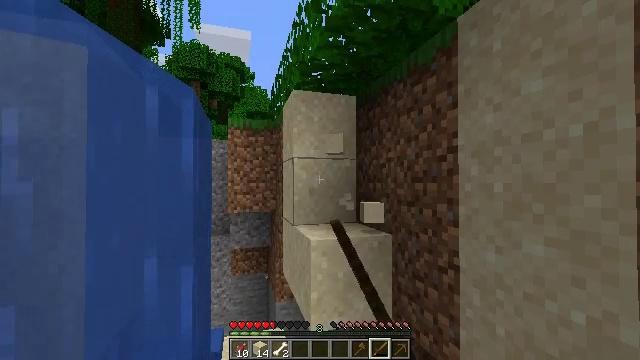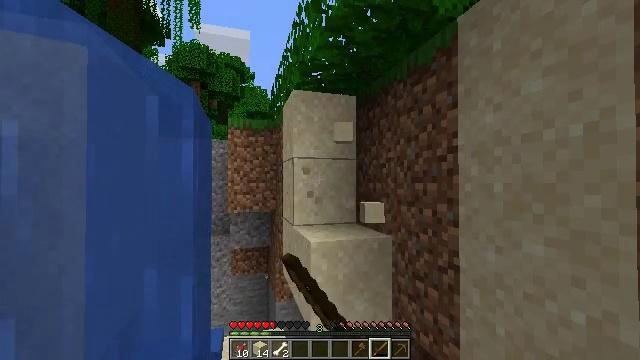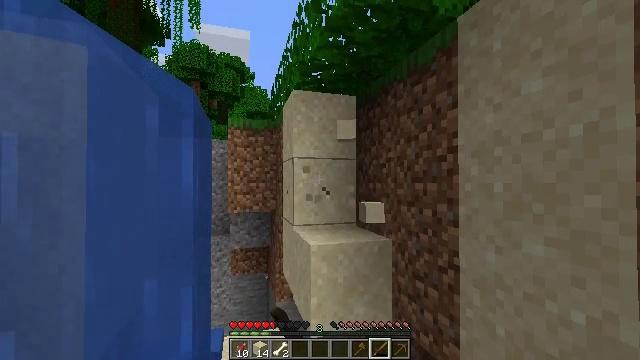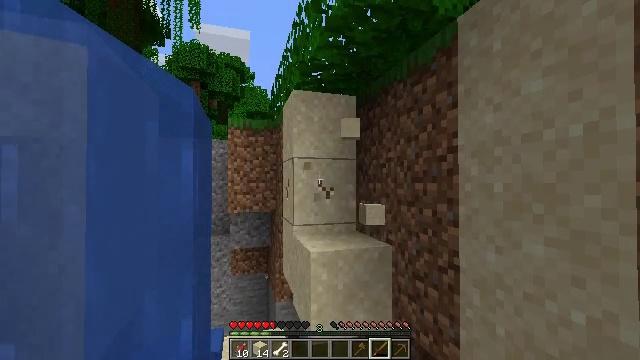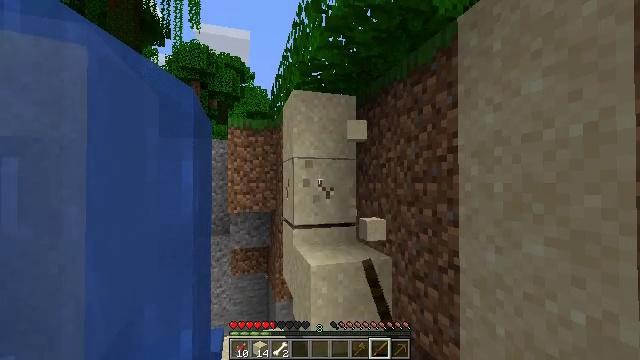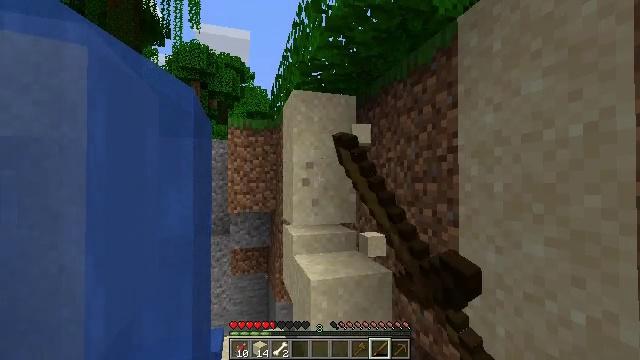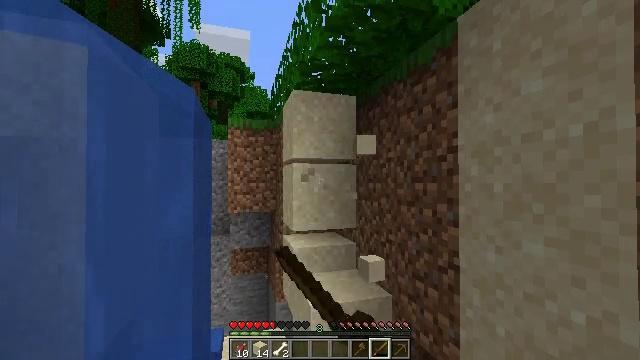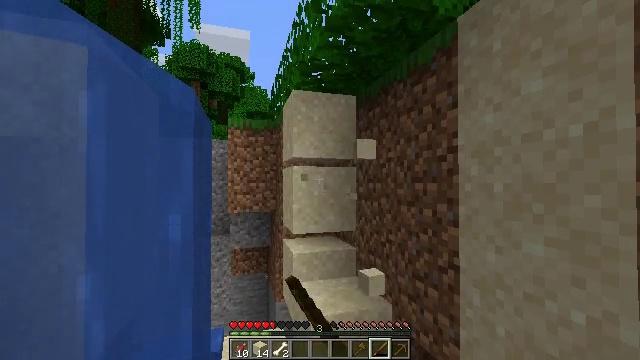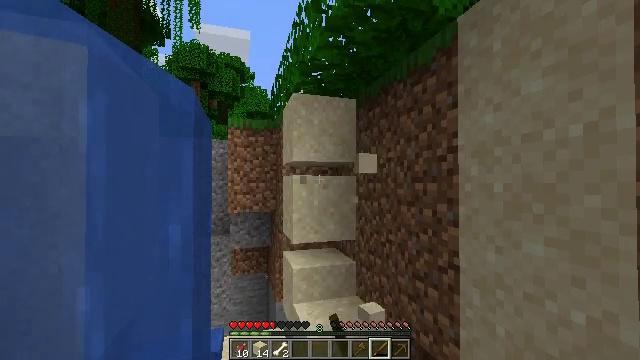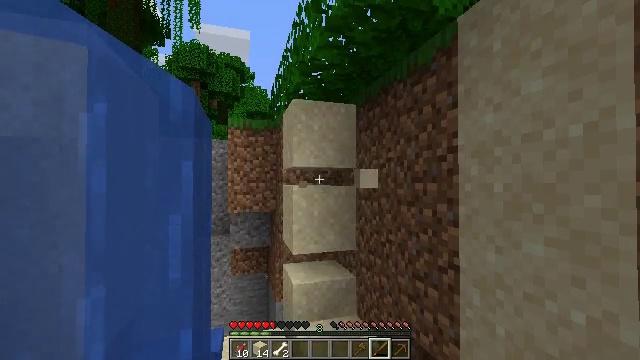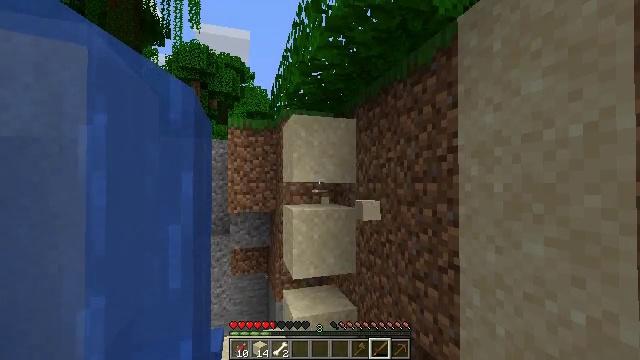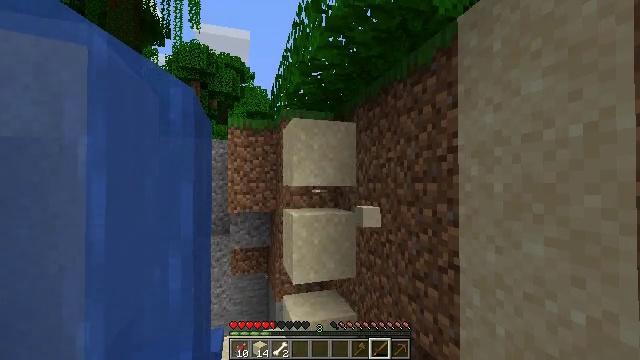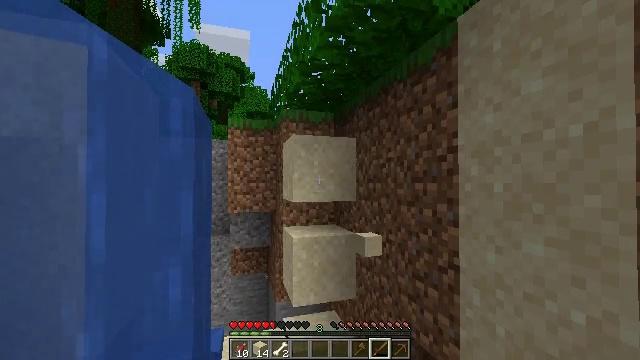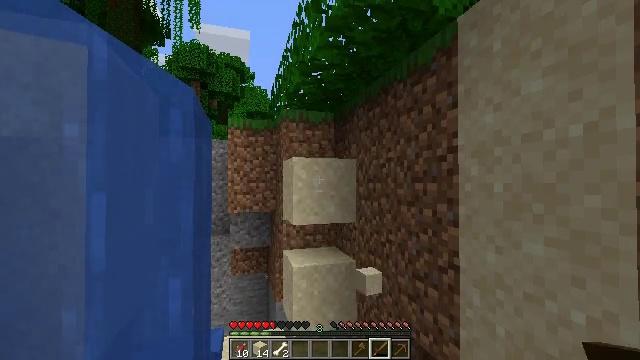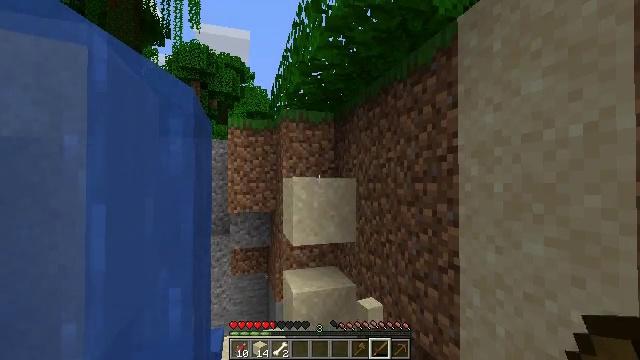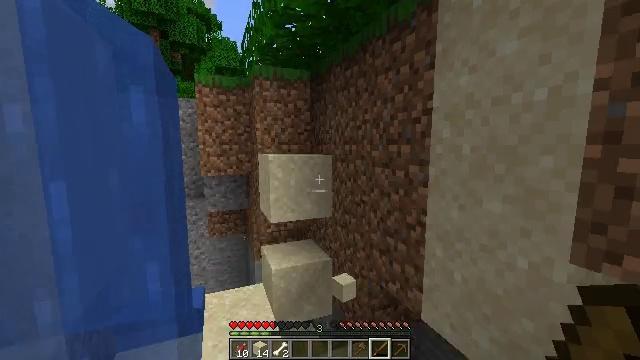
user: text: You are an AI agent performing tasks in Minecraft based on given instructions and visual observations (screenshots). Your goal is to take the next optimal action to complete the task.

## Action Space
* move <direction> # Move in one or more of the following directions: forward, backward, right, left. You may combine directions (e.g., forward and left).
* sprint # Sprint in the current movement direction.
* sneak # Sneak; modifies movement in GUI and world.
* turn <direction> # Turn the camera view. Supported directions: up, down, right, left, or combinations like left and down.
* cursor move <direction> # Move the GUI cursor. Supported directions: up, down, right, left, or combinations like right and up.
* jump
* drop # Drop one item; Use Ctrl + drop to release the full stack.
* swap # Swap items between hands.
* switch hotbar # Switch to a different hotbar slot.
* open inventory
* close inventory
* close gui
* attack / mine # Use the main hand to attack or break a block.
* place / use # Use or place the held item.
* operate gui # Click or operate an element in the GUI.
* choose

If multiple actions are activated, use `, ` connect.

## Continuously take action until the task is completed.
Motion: motion action
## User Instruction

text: Collect sand to make glass.
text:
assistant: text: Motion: attack / mine
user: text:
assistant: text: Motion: attack / mine
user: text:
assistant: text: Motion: attack / mine
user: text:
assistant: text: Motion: attack / mine
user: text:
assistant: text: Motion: attack / mine
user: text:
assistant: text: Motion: attack / mine
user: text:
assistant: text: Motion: attack / mine
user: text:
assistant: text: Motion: attack / mine
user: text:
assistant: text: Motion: attack / mine
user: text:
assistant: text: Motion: attack / mine
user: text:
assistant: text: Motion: attack / mine
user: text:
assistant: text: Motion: no_op
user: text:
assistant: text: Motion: no_op
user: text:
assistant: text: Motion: no_op
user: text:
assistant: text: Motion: turn right and down
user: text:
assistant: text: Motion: turn right and down
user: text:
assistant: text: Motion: turn right and down
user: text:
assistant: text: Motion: no_op
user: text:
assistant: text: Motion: no_op
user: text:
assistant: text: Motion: no_op
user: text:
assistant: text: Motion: no_op
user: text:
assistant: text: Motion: turn left and up
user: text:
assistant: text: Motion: turn left and up
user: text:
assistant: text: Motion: turn left and up
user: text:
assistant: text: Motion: turn left
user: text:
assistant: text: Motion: no_op
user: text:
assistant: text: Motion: no_op
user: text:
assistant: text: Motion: no_op
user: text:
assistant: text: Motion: no_op
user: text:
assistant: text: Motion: no_op